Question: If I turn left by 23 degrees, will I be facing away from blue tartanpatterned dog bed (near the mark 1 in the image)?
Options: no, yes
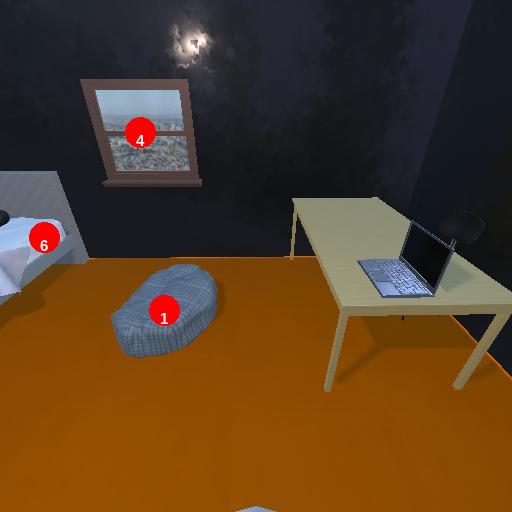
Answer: no